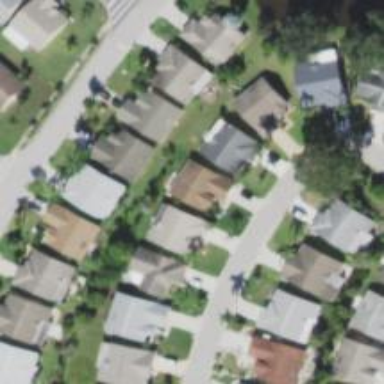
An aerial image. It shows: Neighborhood.